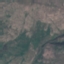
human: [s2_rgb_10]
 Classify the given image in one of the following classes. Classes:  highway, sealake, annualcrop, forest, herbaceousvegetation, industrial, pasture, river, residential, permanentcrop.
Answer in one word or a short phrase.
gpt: HerbaceousVegetation